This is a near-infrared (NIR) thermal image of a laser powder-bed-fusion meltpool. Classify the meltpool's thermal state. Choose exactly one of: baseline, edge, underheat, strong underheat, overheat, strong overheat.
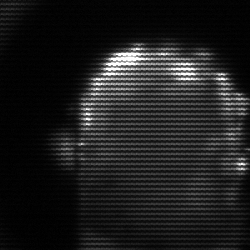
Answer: baseline